Field crop: maize
Growth stage: 2
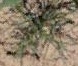
Species: salsola